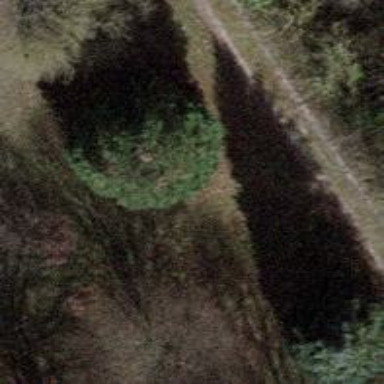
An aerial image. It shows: Evergreen needle-leaved tree.